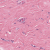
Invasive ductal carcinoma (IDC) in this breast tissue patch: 0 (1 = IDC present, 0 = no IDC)